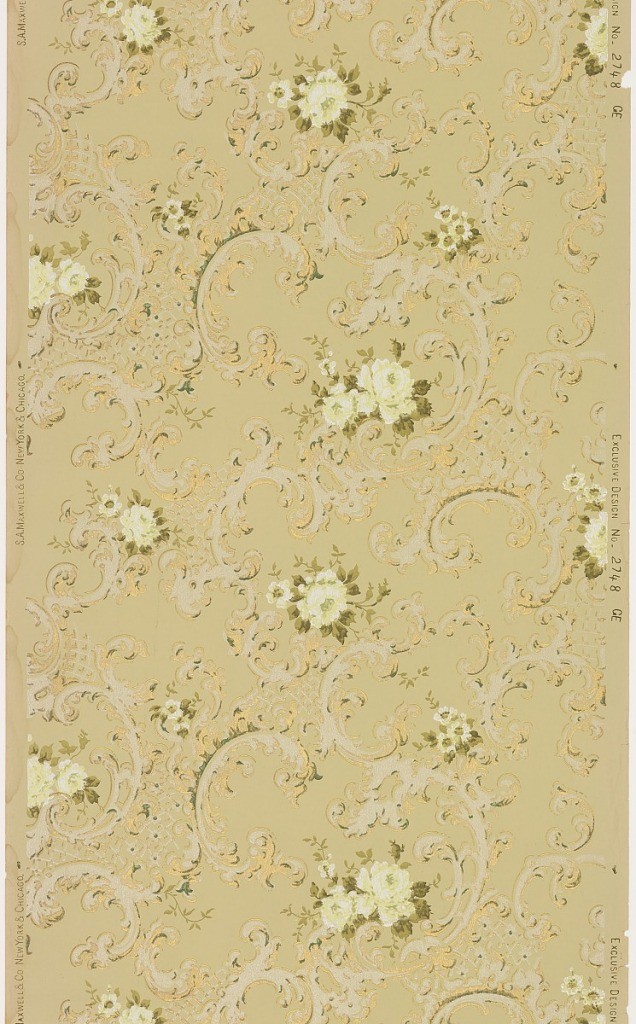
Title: Sidewall
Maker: Maxwell & Co., S.A., Chicago, Illinois, USA
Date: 1905–1915
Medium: Machine-printed paper, liquid mica
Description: Framework of acanthus scrolls in varying sizes, some trellis work, with bouquets of white roses sitting atop scrolls. Printed in white, yellow, green, metallic gold, and white mica on tan ground.